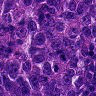
Metastatic tissue present: yes